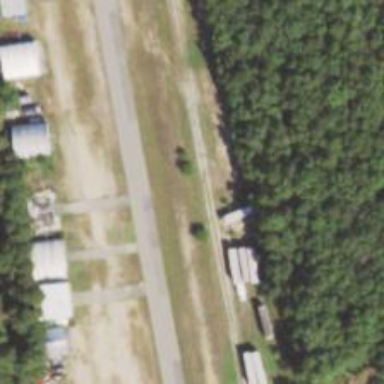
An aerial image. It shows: View of taxiway at the airport.